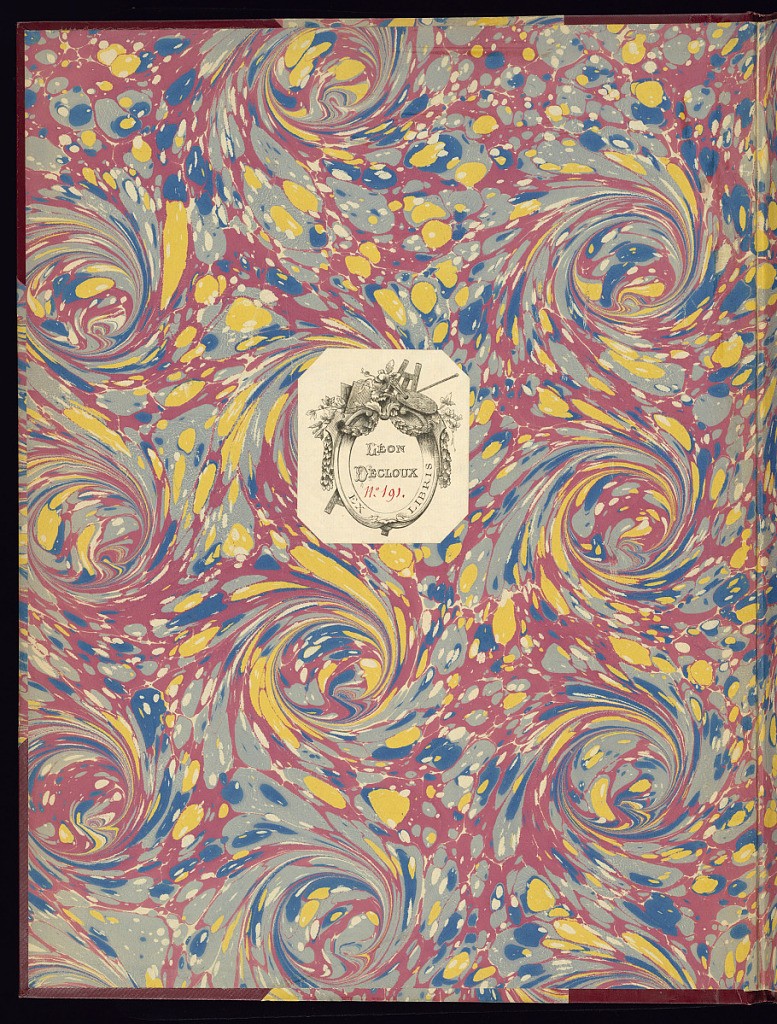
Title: SECOND LIVRE Contenant DIFFERENS DESSEINS de PENDULES Inventés par G.M. Oppenort Architect du Roi et Gravés par Huquier
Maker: Gilles-Marie Oppenord, French, 1672–1742
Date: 1738
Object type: Print
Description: An album of mantel and cartel clock designs featuring rococo motifs and ornament from a series of six plates. The plates signed and numbered.